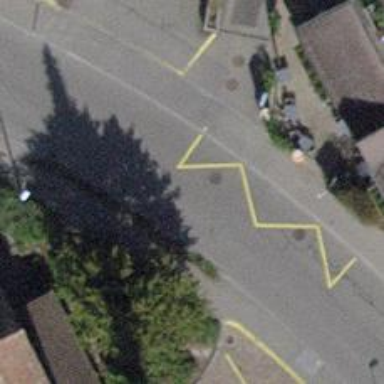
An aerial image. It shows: Public transport stop position.